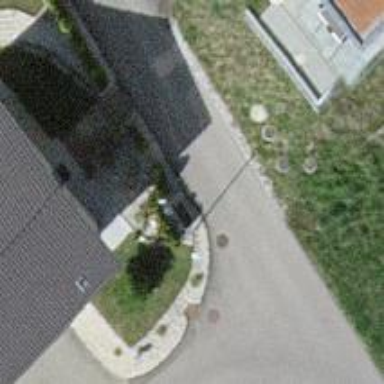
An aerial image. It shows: Gray straight pole for support.